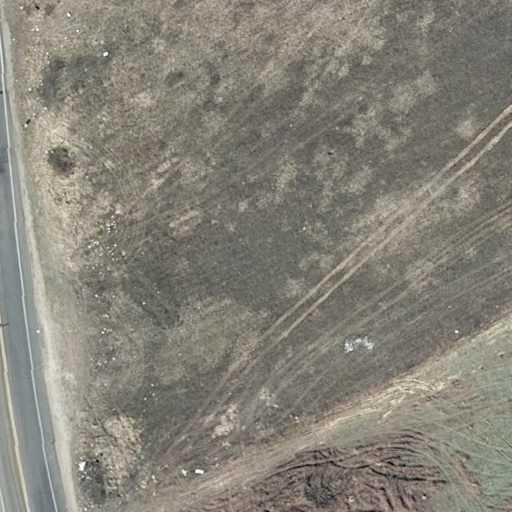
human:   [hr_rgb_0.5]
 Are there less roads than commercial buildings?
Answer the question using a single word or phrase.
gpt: no

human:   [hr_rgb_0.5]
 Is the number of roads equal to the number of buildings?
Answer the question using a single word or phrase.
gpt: no

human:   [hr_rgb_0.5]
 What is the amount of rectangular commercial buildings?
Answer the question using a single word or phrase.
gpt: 0

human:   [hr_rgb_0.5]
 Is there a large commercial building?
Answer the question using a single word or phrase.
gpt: no

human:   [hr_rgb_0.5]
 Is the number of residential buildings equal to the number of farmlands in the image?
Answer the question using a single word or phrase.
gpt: no

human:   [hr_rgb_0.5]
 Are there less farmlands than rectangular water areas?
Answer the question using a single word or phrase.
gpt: no

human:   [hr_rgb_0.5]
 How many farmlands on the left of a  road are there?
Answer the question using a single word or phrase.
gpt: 0

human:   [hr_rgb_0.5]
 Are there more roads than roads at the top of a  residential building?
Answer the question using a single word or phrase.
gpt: yes

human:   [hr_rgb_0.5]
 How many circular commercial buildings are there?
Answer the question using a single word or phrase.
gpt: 0

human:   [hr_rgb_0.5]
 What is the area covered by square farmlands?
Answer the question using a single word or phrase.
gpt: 0m2

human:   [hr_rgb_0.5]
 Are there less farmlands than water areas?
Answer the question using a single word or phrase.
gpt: no

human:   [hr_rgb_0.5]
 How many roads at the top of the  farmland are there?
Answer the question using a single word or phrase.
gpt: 0

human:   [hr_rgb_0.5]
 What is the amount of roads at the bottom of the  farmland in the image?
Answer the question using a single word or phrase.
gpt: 2

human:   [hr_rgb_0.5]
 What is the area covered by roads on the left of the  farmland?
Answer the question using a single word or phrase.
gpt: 0m2

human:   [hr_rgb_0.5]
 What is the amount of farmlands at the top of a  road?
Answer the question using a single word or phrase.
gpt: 1

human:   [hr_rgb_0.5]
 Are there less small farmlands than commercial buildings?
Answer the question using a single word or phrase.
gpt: no

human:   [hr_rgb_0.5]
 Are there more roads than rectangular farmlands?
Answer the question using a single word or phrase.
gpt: yes

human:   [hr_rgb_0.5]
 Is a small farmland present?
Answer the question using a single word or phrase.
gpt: no

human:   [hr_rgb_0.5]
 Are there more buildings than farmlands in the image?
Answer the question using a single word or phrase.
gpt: no

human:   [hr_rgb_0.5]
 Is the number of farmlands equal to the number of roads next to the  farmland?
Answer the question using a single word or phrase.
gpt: no

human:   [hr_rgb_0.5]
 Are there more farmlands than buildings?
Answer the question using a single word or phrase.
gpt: yes

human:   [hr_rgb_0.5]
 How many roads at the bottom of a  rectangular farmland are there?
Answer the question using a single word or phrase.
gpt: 0

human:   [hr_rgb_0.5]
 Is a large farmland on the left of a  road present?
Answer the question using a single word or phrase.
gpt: no

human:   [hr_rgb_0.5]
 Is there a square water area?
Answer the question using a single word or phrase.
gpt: no

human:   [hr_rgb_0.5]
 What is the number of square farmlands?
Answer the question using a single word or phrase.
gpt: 0

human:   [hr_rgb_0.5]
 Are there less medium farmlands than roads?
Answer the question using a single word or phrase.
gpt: yes

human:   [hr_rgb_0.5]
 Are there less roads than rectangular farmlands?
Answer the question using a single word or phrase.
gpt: no

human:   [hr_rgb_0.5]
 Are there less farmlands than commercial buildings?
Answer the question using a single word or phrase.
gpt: no

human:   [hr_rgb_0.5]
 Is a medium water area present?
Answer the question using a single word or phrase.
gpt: no

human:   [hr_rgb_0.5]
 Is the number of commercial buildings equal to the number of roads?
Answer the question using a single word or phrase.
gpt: no

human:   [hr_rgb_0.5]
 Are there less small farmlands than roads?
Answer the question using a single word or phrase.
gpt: yes

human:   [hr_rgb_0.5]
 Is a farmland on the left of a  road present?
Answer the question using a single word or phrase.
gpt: no

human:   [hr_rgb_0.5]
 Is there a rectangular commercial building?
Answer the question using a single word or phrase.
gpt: no

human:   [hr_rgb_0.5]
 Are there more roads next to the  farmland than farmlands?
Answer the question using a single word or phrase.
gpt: yes

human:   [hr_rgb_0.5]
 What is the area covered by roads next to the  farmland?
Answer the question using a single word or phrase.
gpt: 0m2

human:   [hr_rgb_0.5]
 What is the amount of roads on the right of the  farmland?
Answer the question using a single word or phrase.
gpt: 0